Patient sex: M
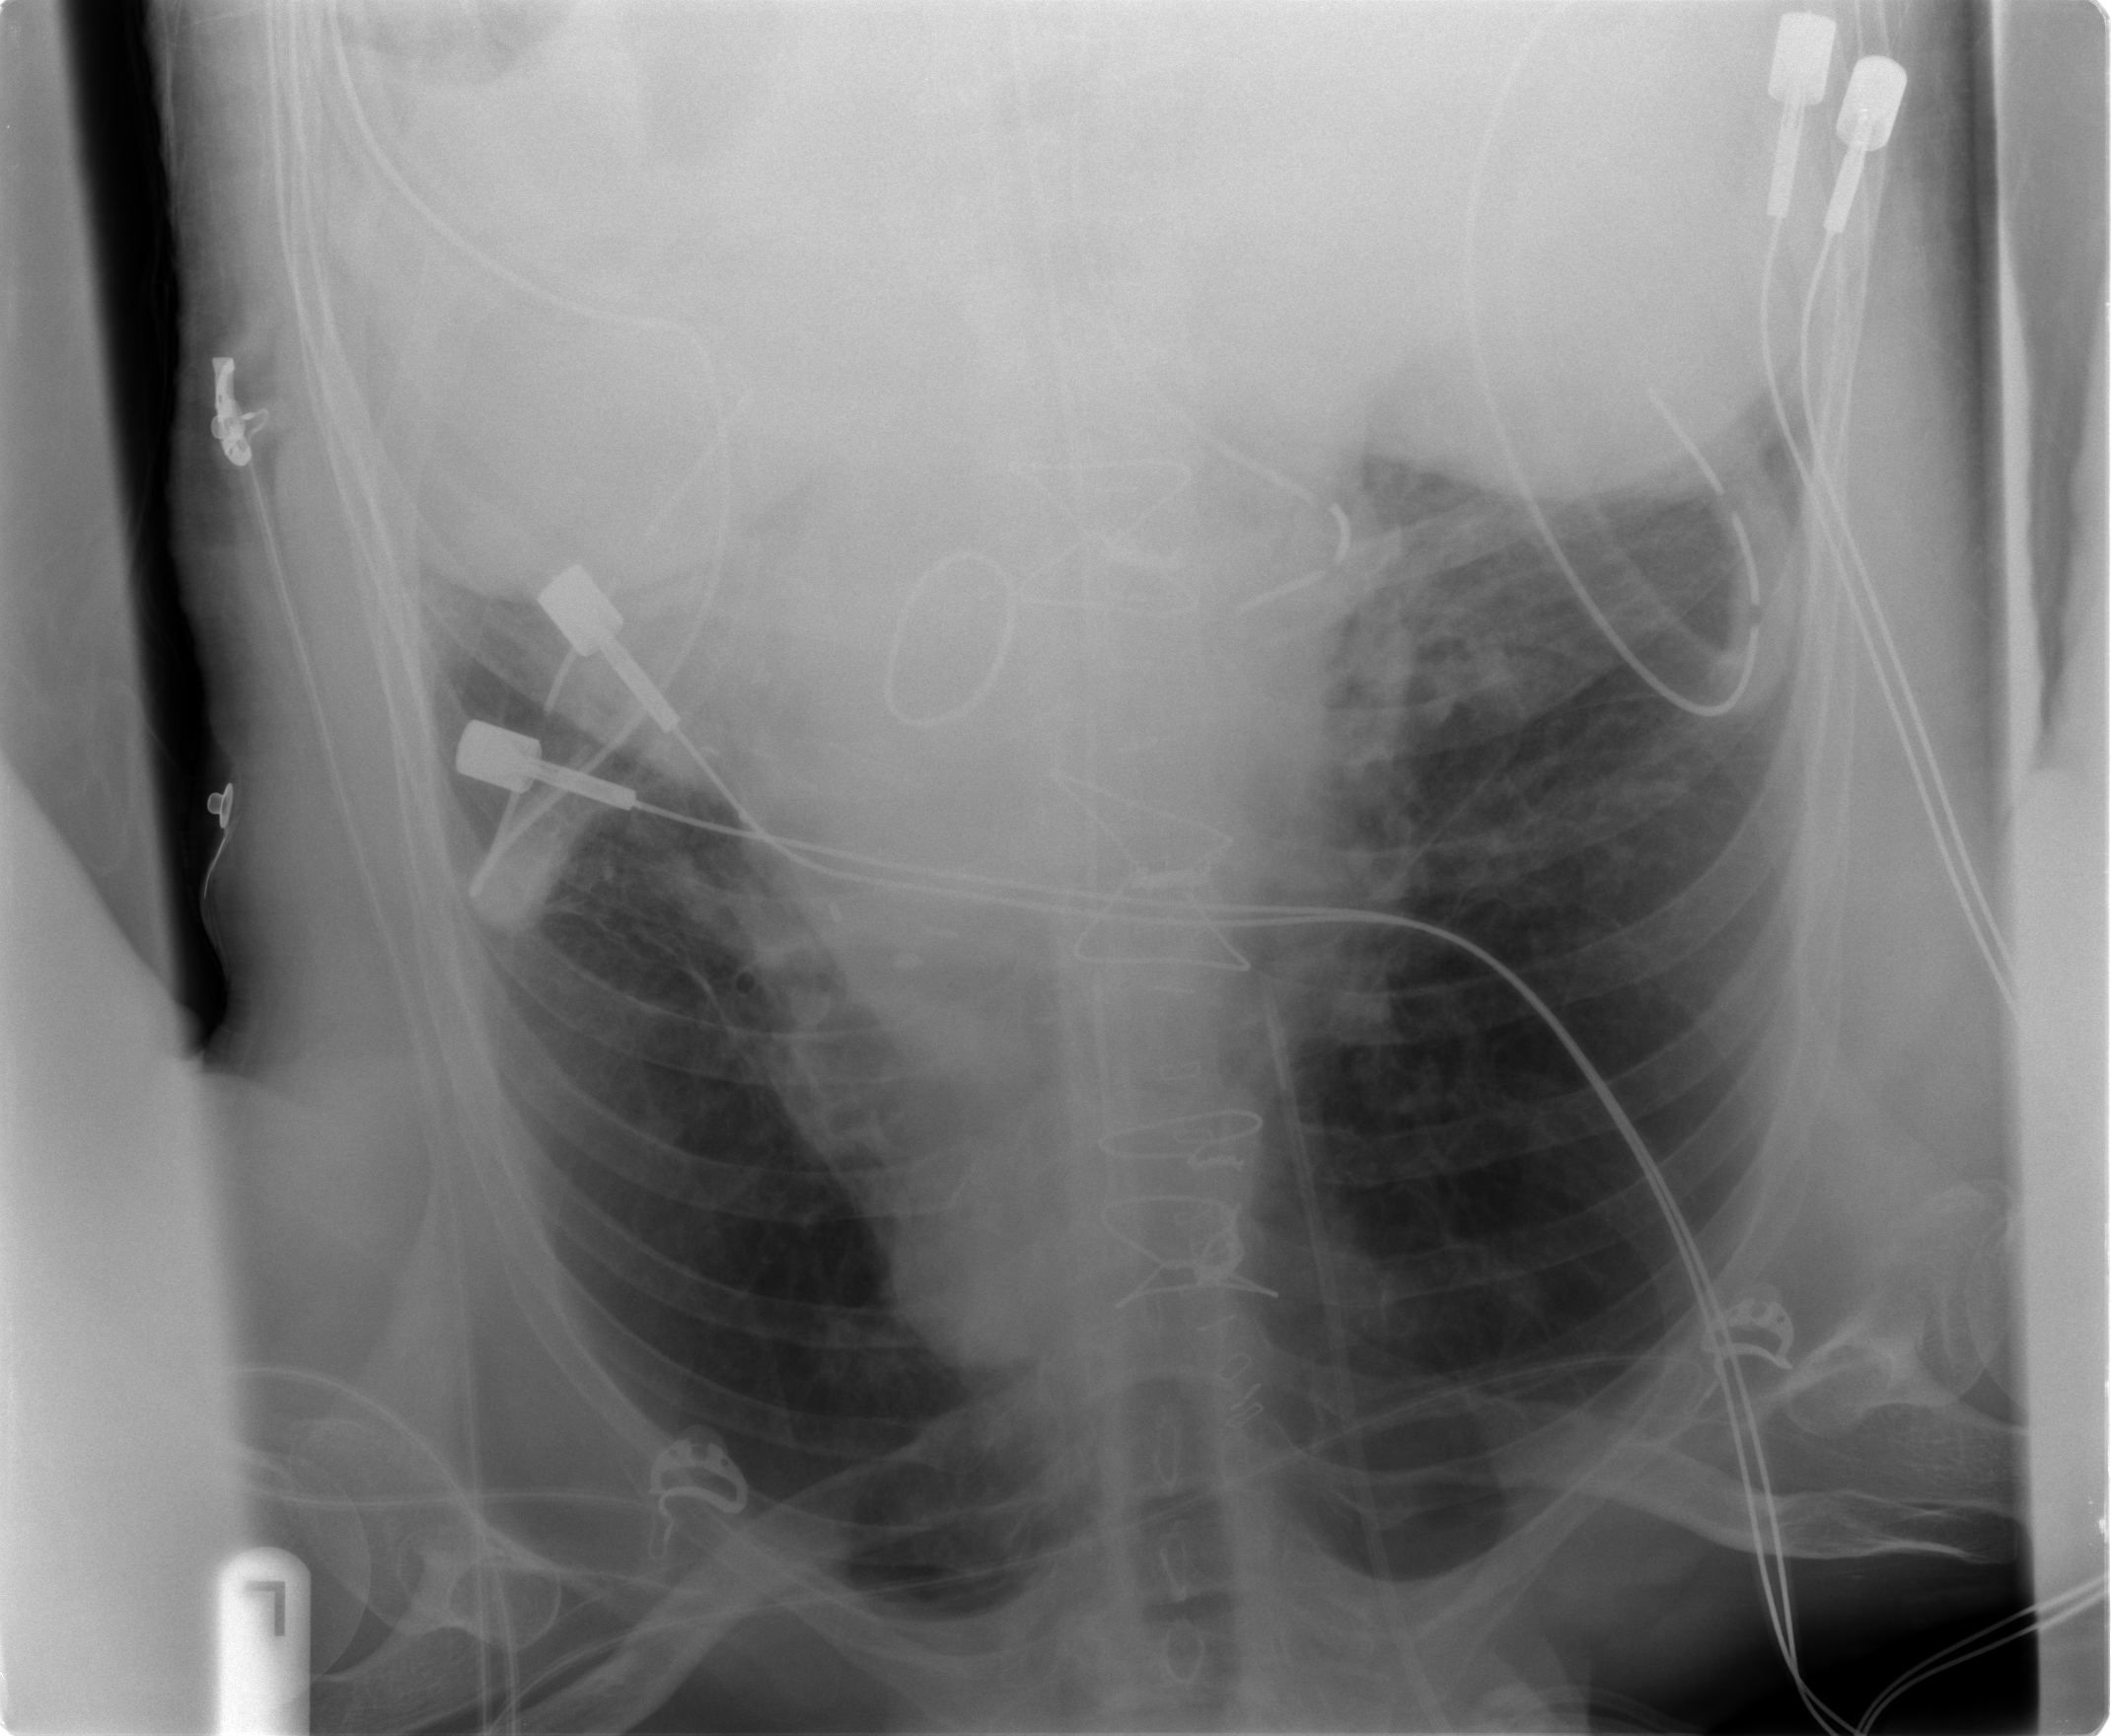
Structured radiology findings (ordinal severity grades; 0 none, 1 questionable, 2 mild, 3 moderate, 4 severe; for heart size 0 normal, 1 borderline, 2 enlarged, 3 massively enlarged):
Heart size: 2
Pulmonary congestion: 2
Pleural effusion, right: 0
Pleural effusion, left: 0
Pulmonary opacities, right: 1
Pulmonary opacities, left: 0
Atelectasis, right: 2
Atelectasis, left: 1